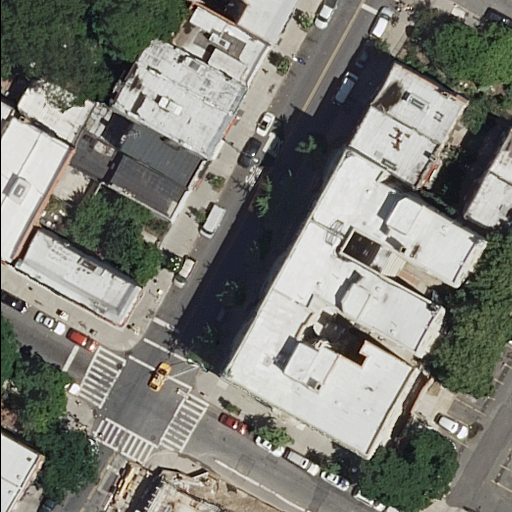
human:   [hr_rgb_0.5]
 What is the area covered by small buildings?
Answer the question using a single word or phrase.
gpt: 686m2

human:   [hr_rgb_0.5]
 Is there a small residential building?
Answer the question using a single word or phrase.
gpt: yes

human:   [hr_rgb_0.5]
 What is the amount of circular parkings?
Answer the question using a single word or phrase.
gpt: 0

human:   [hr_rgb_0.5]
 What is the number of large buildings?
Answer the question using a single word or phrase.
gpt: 1

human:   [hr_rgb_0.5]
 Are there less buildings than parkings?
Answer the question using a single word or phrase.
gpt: no

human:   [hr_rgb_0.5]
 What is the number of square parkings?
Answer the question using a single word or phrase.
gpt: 0

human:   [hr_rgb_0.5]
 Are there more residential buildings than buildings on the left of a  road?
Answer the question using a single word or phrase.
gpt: yes

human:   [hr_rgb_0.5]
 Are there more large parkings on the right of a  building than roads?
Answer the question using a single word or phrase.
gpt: no

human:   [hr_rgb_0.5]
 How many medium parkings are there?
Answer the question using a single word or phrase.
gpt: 1

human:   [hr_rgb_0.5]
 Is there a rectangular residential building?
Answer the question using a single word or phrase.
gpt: yes

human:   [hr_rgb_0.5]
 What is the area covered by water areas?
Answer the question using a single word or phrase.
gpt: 0m2

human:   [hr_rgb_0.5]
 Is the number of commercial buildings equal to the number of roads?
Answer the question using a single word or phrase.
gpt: no

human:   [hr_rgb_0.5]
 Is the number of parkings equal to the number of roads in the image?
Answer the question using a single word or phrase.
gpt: no

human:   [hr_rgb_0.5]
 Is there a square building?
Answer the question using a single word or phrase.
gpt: no

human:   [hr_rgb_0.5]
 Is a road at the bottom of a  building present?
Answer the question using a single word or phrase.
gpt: yes

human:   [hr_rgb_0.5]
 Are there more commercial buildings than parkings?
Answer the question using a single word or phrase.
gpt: no

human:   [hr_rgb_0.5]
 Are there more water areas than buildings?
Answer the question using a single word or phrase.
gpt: no

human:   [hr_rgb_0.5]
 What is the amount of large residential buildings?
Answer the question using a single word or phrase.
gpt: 1

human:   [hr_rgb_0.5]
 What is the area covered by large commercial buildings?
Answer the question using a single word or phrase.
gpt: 0m2

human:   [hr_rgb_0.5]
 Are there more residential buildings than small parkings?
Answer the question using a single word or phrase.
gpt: yes

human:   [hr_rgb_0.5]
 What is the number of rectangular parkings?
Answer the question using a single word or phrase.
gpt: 1

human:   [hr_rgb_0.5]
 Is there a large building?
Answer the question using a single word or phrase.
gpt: yes

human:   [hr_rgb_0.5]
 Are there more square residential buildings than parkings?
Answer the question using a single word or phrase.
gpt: no

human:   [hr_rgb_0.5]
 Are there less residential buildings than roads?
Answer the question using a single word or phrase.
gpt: no

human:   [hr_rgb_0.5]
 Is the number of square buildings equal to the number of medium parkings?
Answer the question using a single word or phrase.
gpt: no

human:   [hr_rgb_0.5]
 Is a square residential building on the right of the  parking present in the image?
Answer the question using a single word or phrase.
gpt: no

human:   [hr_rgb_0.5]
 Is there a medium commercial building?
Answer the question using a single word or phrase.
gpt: no

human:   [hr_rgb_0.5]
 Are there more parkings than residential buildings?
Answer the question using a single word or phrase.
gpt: no

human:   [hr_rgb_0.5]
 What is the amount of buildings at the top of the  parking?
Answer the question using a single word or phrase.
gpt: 20

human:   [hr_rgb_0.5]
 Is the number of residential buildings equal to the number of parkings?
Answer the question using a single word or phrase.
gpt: no

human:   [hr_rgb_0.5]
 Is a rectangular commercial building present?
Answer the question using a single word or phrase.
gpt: no

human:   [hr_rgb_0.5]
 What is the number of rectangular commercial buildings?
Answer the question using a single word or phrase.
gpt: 0

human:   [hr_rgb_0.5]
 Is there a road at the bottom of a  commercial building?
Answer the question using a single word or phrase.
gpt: no

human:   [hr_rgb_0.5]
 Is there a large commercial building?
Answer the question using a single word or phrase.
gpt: no

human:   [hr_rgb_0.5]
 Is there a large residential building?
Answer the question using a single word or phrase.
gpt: yes

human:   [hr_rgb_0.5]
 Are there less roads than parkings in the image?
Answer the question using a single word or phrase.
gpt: no